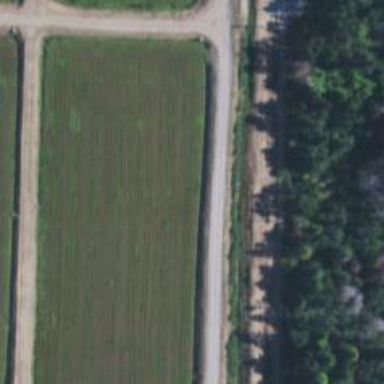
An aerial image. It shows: Farmland with cranberries as the crop.